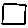
Label: square